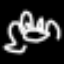
Label: frog